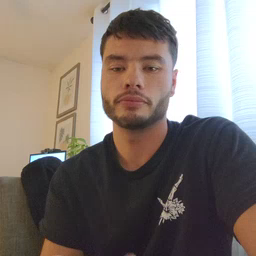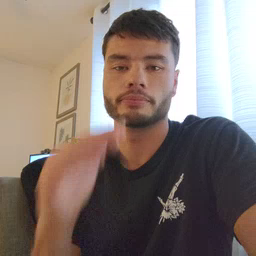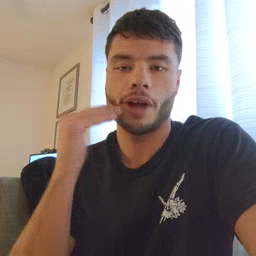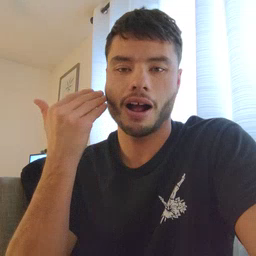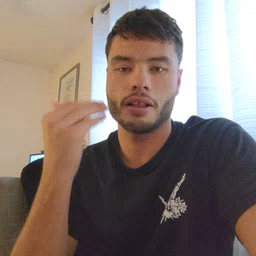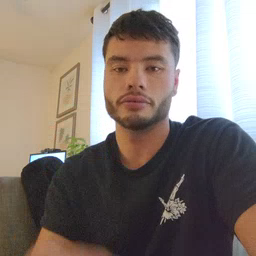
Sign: smile